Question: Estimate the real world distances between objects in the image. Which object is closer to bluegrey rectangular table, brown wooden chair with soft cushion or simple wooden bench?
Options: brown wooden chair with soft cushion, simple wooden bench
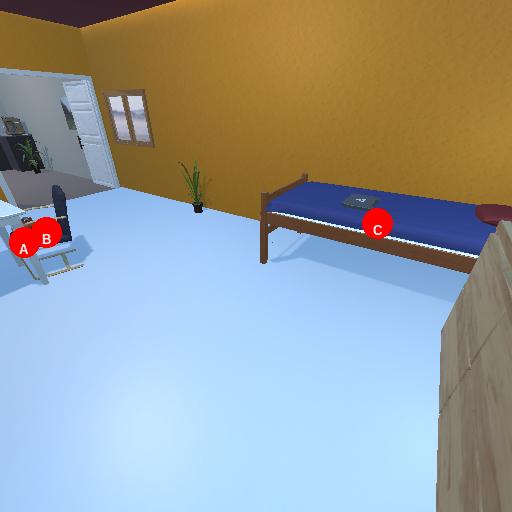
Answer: brown wooden chair with soft cushion